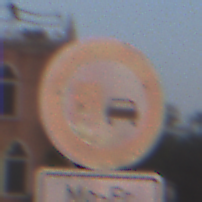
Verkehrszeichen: UeberholverbotKraftfahrzeuge
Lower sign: ZeitangabenMitBeschraenkungAufWochentage2
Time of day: SunriseSunset
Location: Outdoor (Urban)
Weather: Clear
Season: NotSpecified
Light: Natural